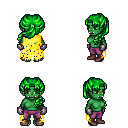
a pixel art fantasy rpg character, female body template, orc, green skin, yellow tattered cape, magenta pants, green princess hairstyle, metal gloves, maroon shoes, four views (front, back, left, right), 2x2 character sprite sheet, small pixel art, hard edges, no anti-aliasing